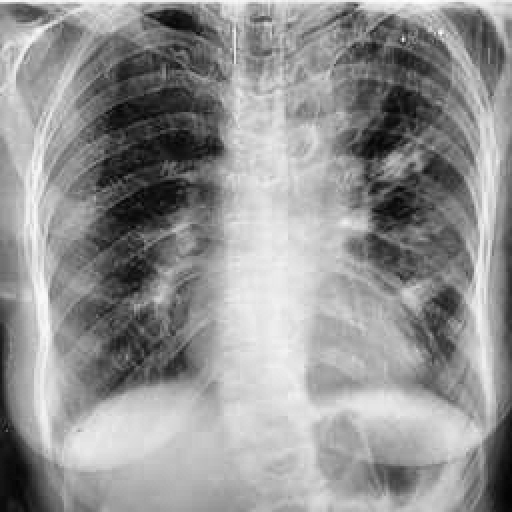
Finding: TUBERCULOSIS